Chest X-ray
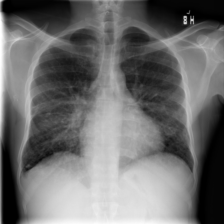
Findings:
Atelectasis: negative
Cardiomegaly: negative
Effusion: negative
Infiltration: positive
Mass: negative
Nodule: positive
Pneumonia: negative
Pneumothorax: negative
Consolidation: negative
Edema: negative
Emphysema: negative
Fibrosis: negative
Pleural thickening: negative
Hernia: negative